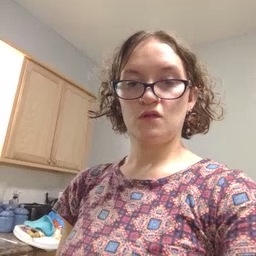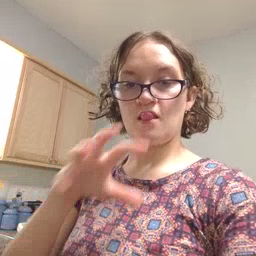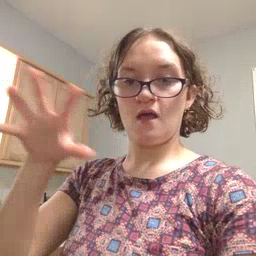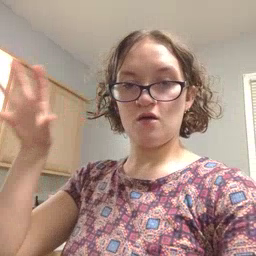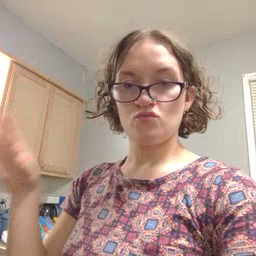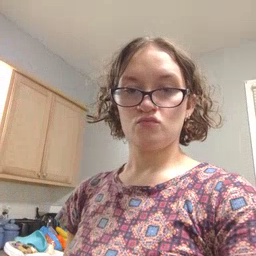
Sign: cloud